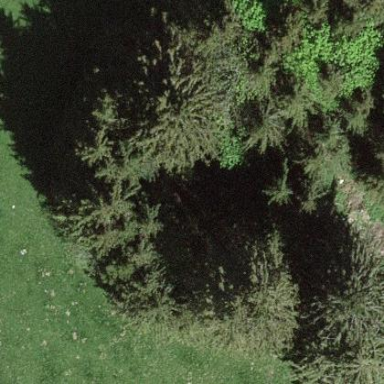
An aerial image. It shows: Forest area.